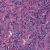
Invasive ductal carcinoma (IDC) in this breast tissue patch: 1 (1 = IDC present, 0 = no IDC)